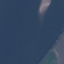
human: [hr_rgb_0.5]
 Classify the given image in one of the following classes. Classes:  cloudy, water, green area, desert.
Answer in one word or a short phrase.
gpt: water